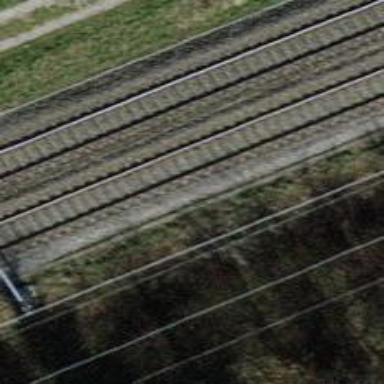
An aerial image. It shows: Railway with electrified contact lines.